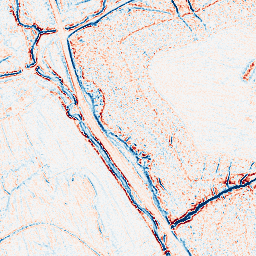
Category: edge_preserving
Decomposition family: bilateral
Decomposition parameters: d: 5
sigma_color: 50
sigma_space: 150
Upsampling method: linear_exact
Upsampling parameters: scale: 2
Upsampling scale: 2